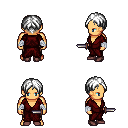
a pixel art fantasy rpg character, male body template, human, tanned skin, red robe, gold greaves, white parted hairstyle, white cloth bandages, maroon shoes, dagger, four views (front, back, left, right), 2x2 character sprite sheet, small pixel art, hard edges, no anti-aliasing